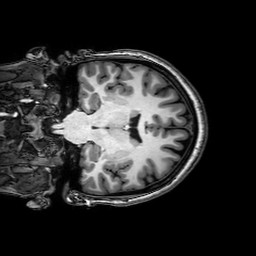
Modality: T1w
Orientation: coronal
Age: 24
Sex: female
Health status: healthy
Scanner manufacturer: philips
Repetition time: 0.008138 s
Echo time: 0.00373 s